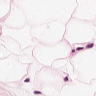
Metastatic tissue present: no